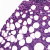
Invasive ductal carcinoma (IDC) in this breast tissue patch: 1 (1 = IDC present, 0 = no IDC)